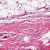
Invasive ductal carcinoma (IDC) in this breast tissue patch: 0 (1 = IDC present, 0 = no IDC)